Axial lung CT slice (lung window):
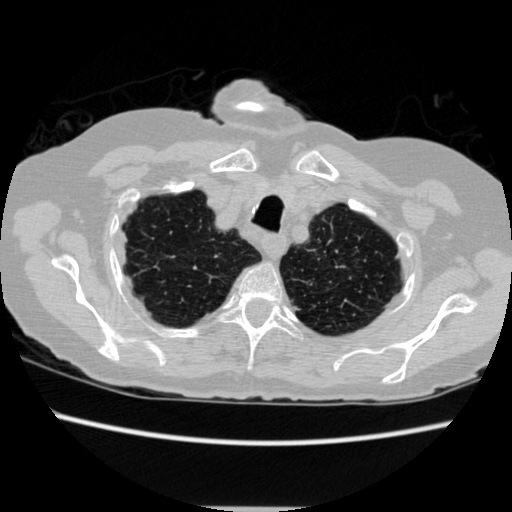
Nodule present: no